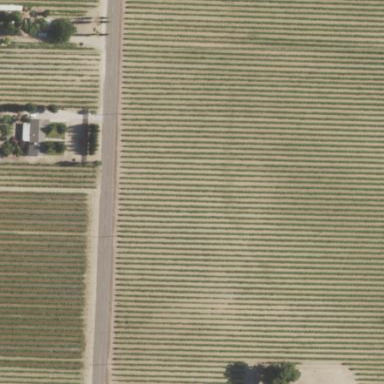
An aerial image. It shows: Vineyard.